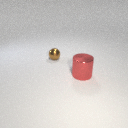
large red metal cylinder in front of small brown metal sphere